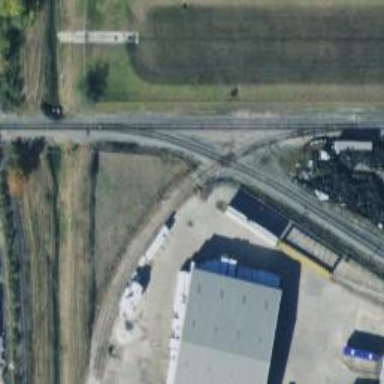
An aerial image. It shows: Railway crossing.